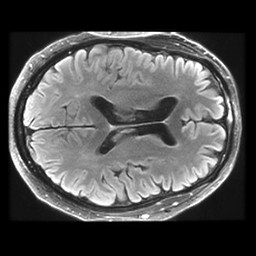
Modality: FLAIR
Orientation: axial
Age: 64
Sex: male
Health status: healthy
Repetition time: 12 s
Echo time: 0.09782 s